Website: crate-barrel
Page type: receipt
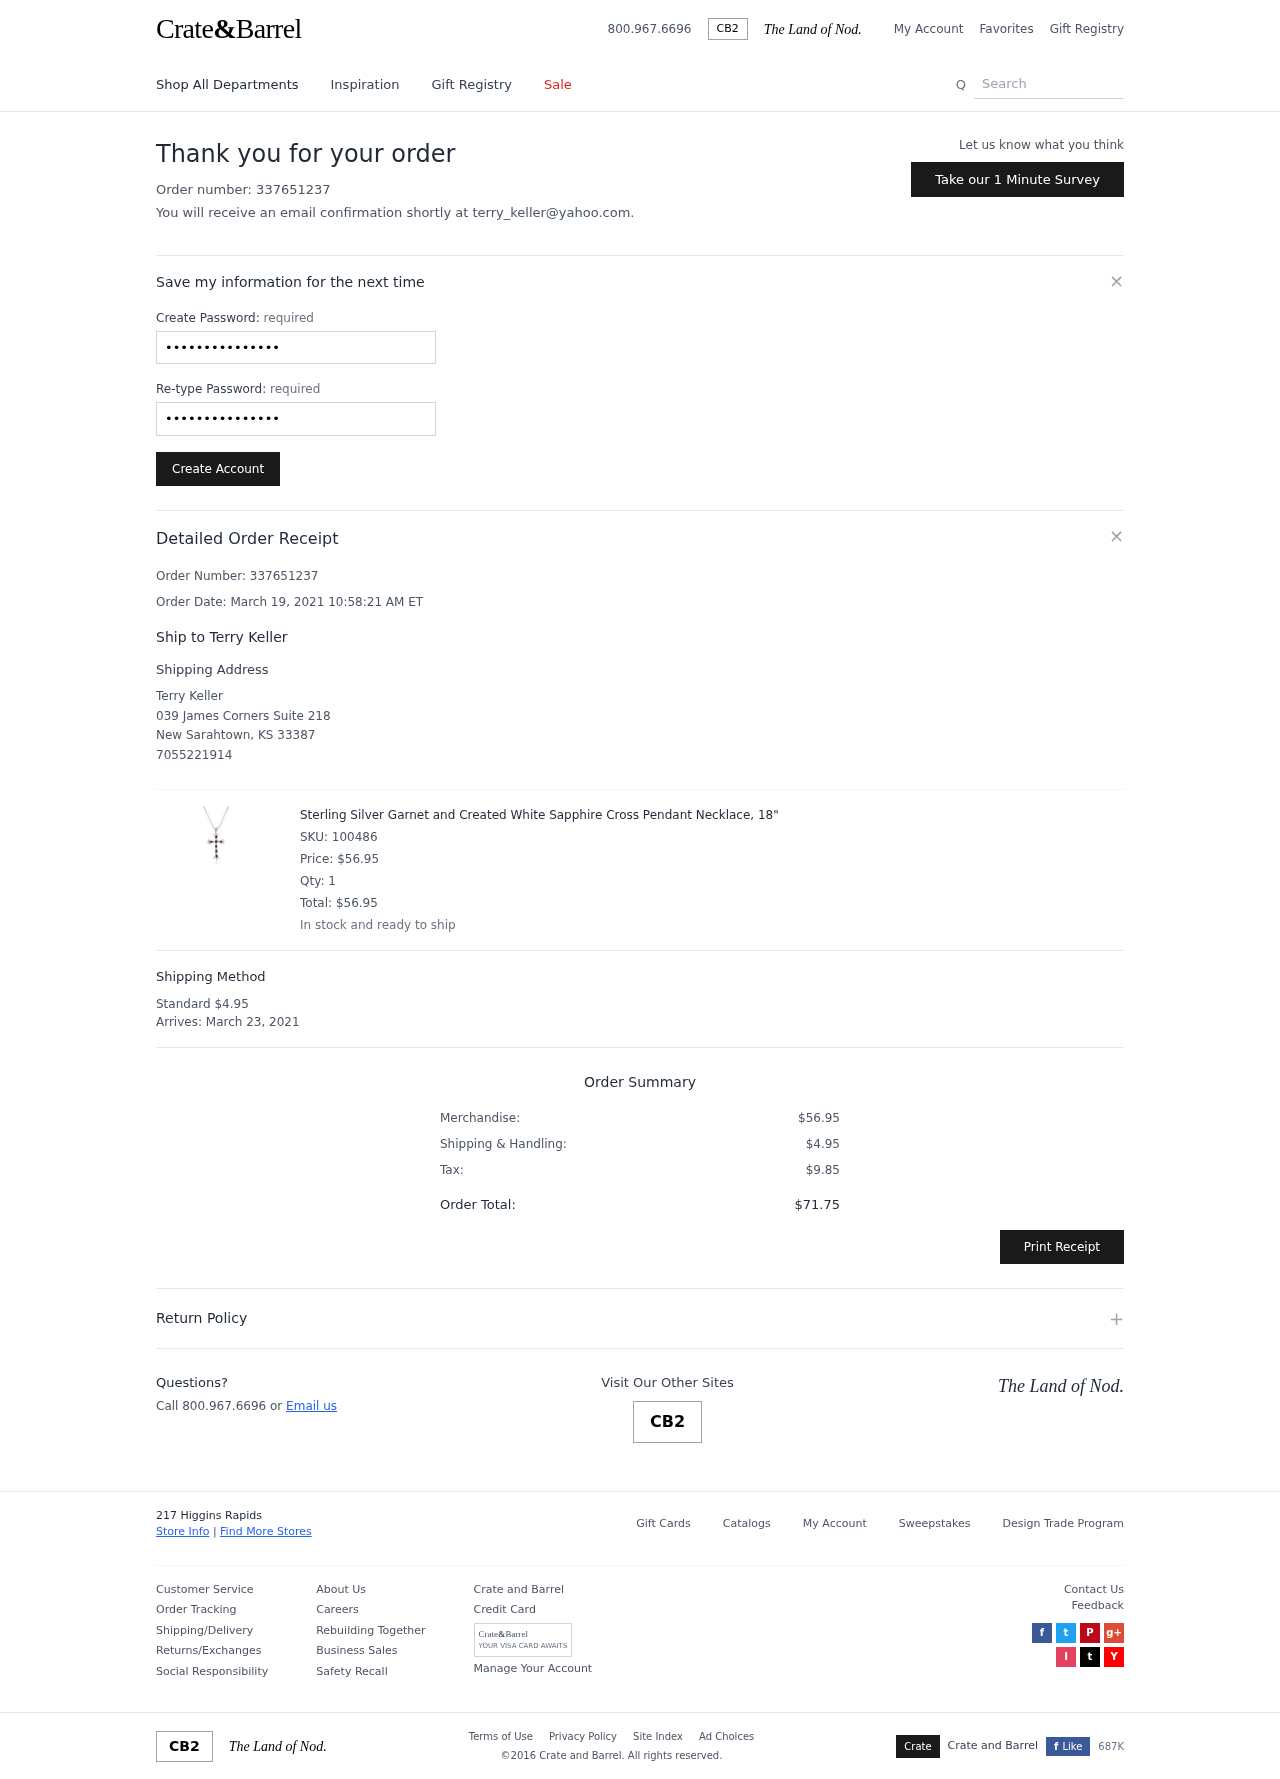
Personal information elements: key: PII_CITY
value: New Sarahtown
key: PII_EMAIL
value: terry_keller@yahoo.com
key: PII_FULLNAME
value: Terry Keller
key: PII_FULLNAME
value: Ship to Terry Keller
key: PII_PHONE
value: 7055221914
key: PII_POSTCODE
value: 33387
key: PII_STATE_ABBR
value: KS
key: PII_STREET
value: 039 James Corners Suite 218
Product elements: key: PRODUCT1_NAME
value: Sterling Silver Garnet and Created White Sapphire Cross Pendant Necklace, 18"
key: PRODUCT1_PRICE
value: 56.95
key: PRODUCT1_QUANTITY
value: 1
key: PRODUCT1_SKU
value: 100486
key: PRODUCT1_TOTAL
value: $56.95
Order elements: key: ORDER_ID
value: Order Number: 337651237
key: ORDER_ID
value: Order number: 337651237
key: ORDER_DATE
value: Order Date: March 19, 2021 10:58:21 AM ET
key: ORDER_SHIPPING_COST
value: $4.95
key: ORDER_DELIVERY_DATE
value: March 23, 2021
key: ORDER_SUBTOTAL
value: $56.95
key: ORDER_TAX
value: $9.85
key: ORDER_TOTAL
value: $71.75
Search elements: key: HEADER_SEARCH
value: Search